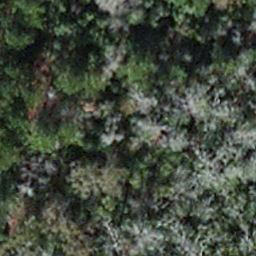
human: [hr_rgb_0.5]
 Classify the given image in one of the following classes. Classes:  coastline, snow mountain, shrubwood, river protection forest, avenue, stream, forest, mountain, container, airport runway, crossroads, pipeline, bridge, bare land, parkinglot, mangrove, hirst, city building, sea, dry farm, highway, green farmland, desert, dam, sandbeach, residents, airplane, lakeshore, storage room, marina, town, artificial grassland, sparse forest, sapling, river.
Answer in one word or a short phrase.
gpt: sapling